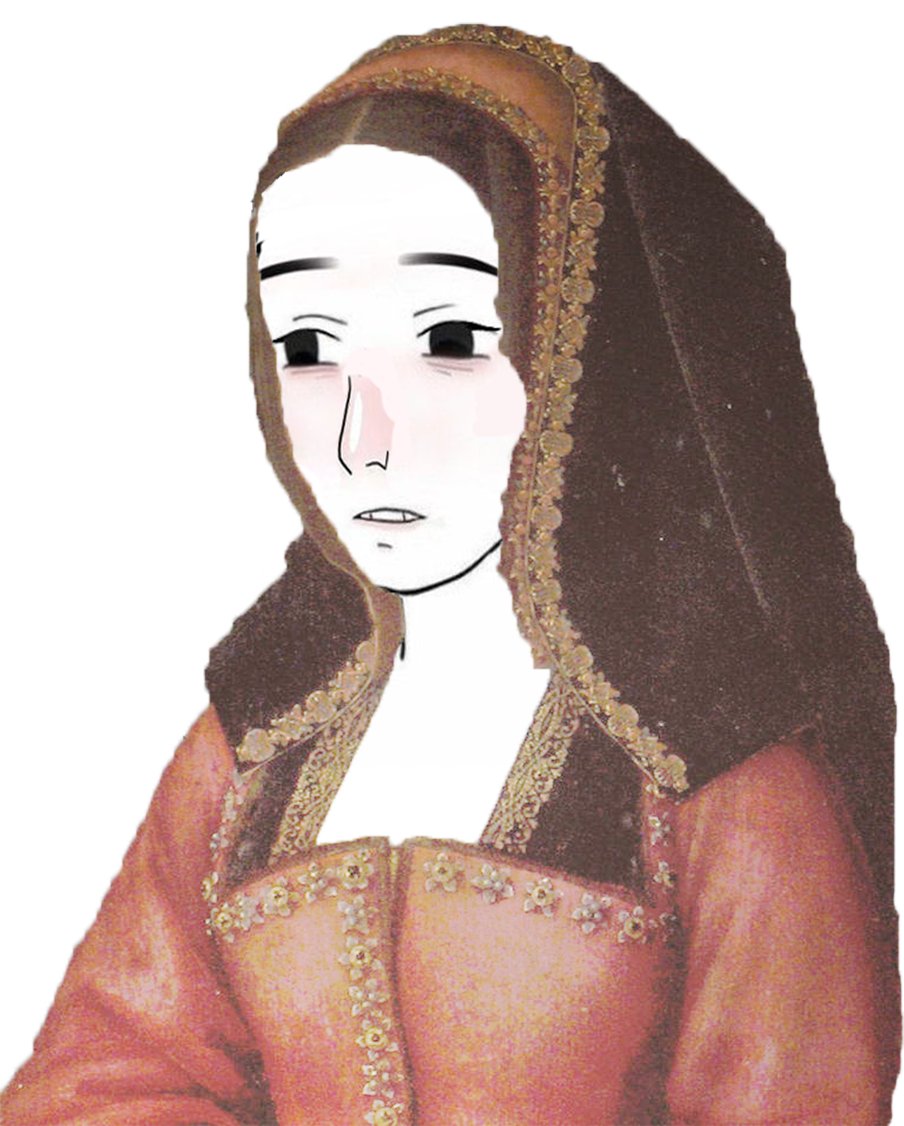
Label: 5_Doomer_Girl